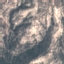
Label: HerbaceousVegetation